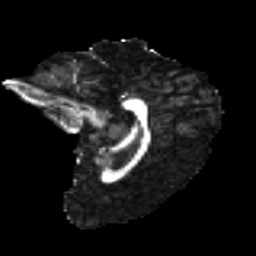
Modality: FA
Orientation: sagittal
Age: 23
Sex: female
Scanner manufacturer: ge
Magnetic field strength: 3 T
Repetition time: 7.8 s
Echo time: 0.0606 s